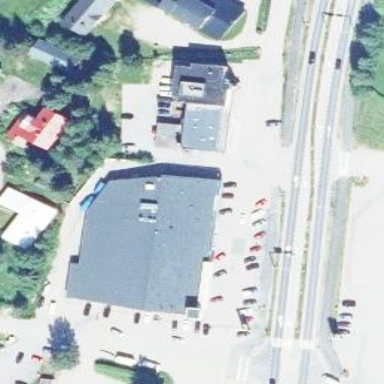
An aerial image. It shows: Retail area.